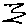
Label: zigzag